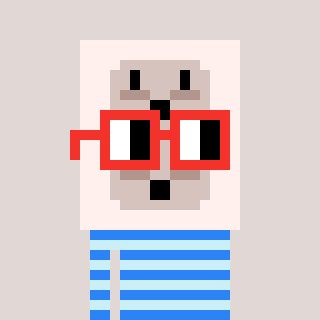
a pixel art character with square red glasses, a outlet-shaped head and a cold-colored body on a warm background